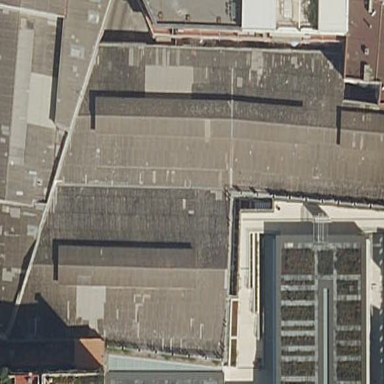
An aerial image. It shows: Multi-storey parking building.